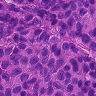
Metastatic tissue present: yes